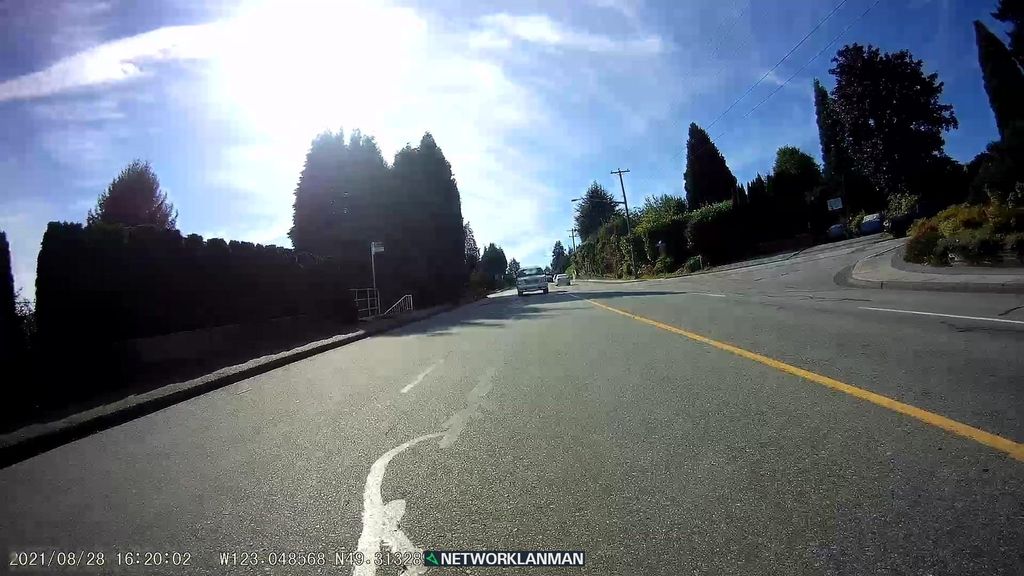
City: vancouver